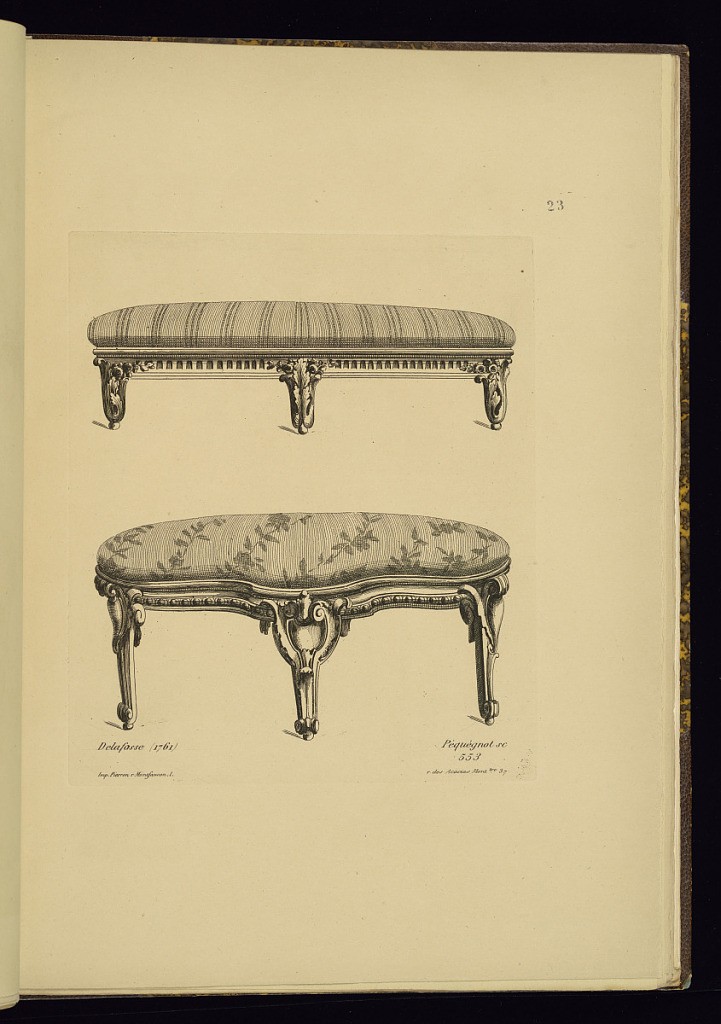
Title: Two Bench Designs
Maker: Jean-Charles Delafosse, French, 1734 – 1789
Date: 1849–66
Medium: Etching on paper
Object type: Print
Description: Two designs for upholstered benches with ornately sculpted frames featuring cartouches, acanthus leaves, fluting and gadrooning. The plate is signed with the printmaker, publisher, and original designer, and numbered.